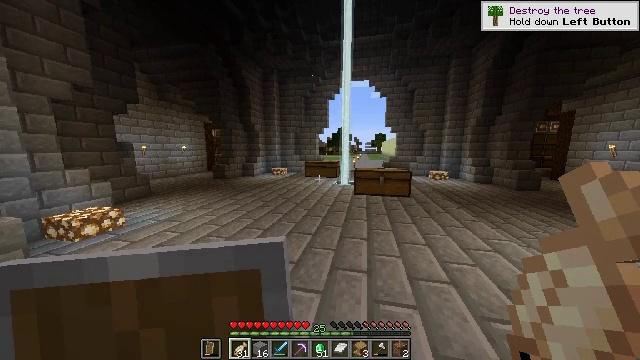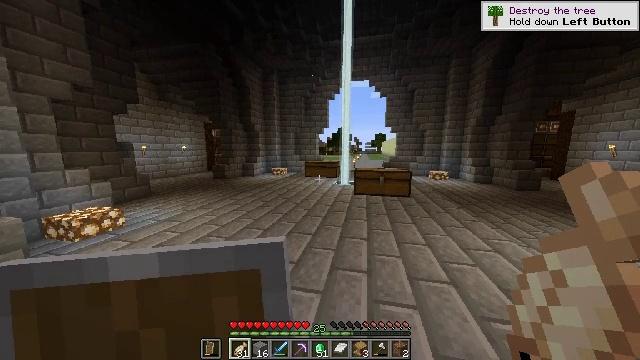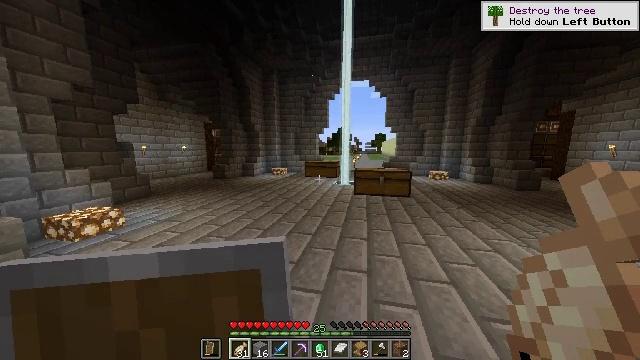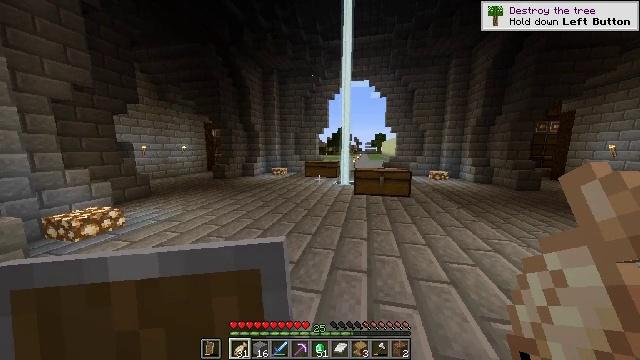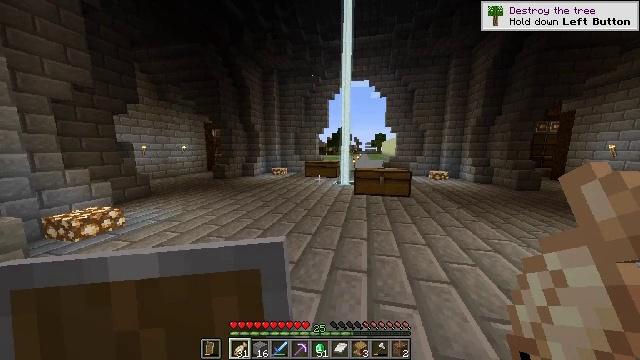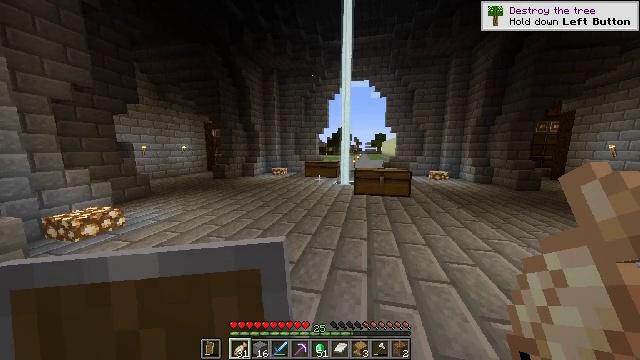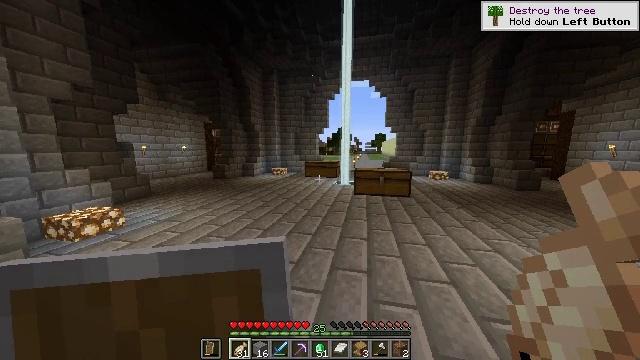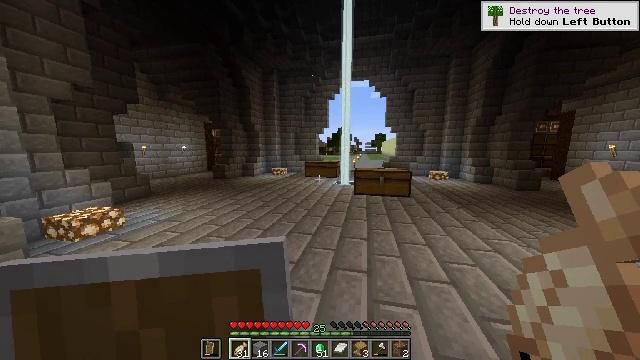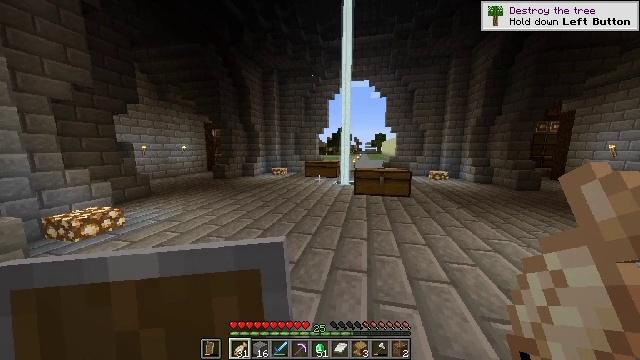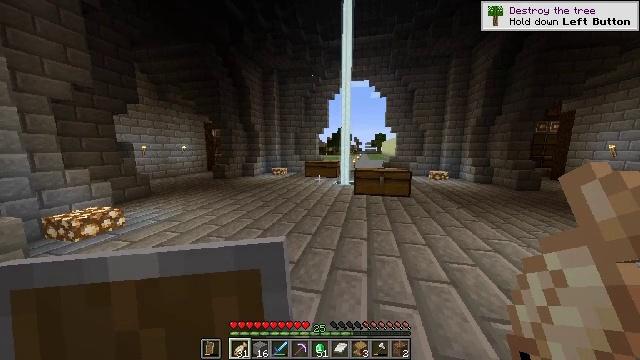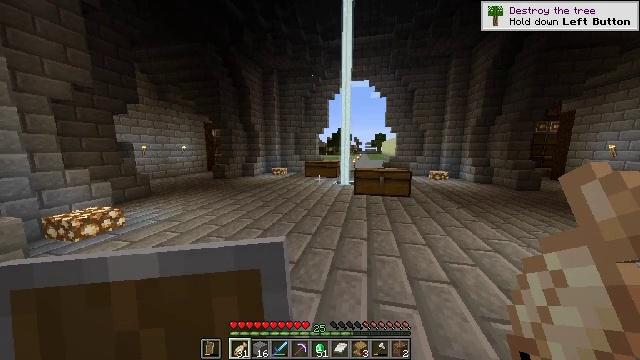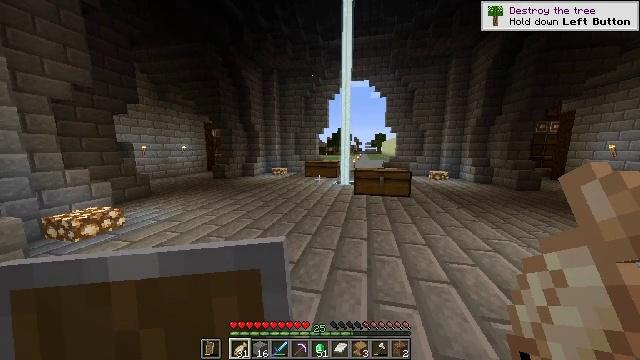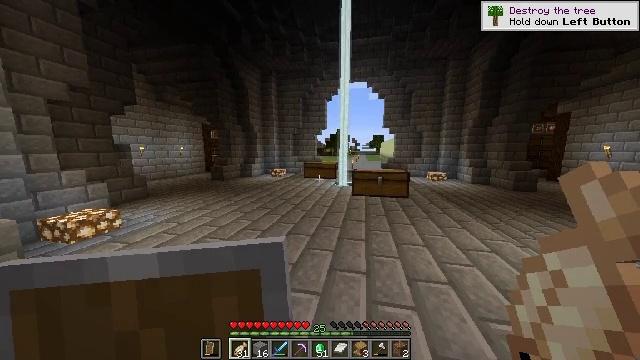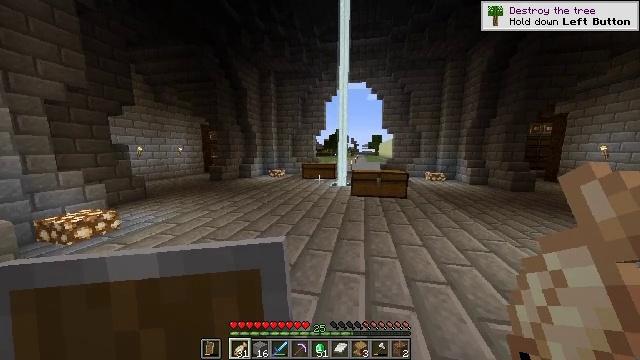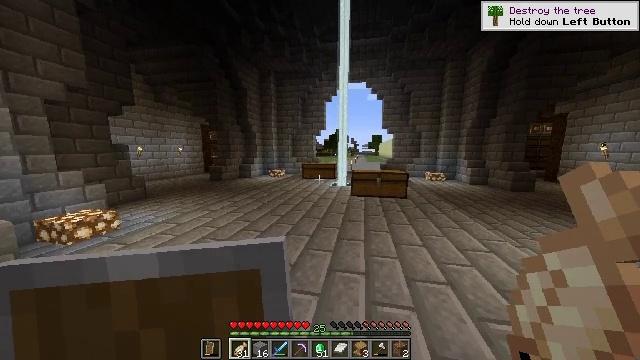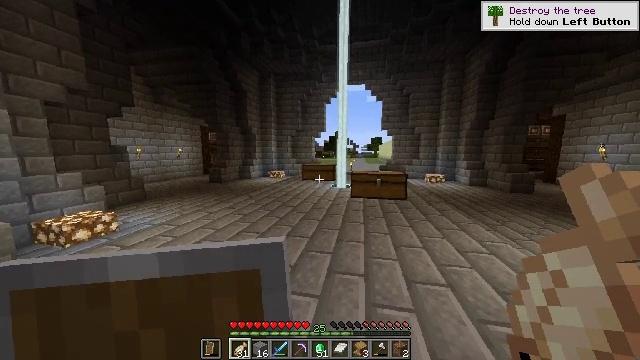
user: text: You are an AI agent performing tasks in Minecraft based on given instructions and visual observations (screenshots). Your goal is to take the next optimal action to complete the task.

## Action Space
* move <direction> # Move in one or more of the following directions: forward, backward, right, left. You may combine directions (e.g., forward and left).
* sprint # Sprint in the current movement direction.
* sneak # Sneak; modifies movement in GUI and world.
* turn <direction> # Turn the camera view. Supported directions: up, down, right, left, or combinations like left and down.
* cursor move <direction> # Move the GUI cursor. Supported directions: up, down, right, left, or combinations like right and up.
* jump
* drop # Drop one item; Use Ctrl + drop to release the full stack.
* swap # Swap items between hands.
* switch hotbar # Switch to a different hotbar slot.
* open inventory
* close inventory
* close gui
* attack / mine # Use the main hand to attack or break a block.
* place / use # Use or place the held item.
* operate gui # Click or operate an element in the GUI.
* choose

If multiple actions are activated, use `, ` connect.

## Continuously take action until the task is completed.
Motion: motion action
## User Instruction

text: Create a brewing stand in the crafting table.
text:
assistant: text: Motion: no_op
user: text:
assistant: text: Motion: no_op
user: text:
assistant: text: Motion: no_op
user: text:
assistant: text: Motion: no_op
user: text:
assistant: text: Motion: no_op
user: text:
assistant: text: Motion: no_op
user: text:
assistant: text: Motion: no_op
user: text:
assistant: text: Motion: no_op
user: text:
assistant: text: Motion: no_op
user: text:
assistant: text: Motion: no_op
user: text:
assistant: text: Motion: no_op
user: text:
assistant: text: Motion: no_op
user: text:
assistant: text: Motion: no_op
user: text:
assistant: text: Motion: no_op
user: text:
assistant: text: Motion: no_op
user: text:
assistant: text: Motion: no_op
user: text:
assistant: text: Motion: no_op
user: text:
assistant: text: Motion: no_op
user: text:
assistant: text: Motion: no_op
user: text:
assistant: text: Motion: no_op
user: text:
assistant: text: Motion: no_op
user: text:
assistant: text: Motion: no_op
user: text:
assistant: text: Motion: turn right and up
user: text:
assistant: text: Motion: turn right
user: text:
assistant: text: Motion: turn right
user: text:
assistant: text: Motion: turn right
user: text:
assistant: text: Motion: turn right
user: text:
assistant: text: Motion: no_op
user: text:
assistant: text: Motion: no_op
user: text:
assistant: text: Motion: no_op